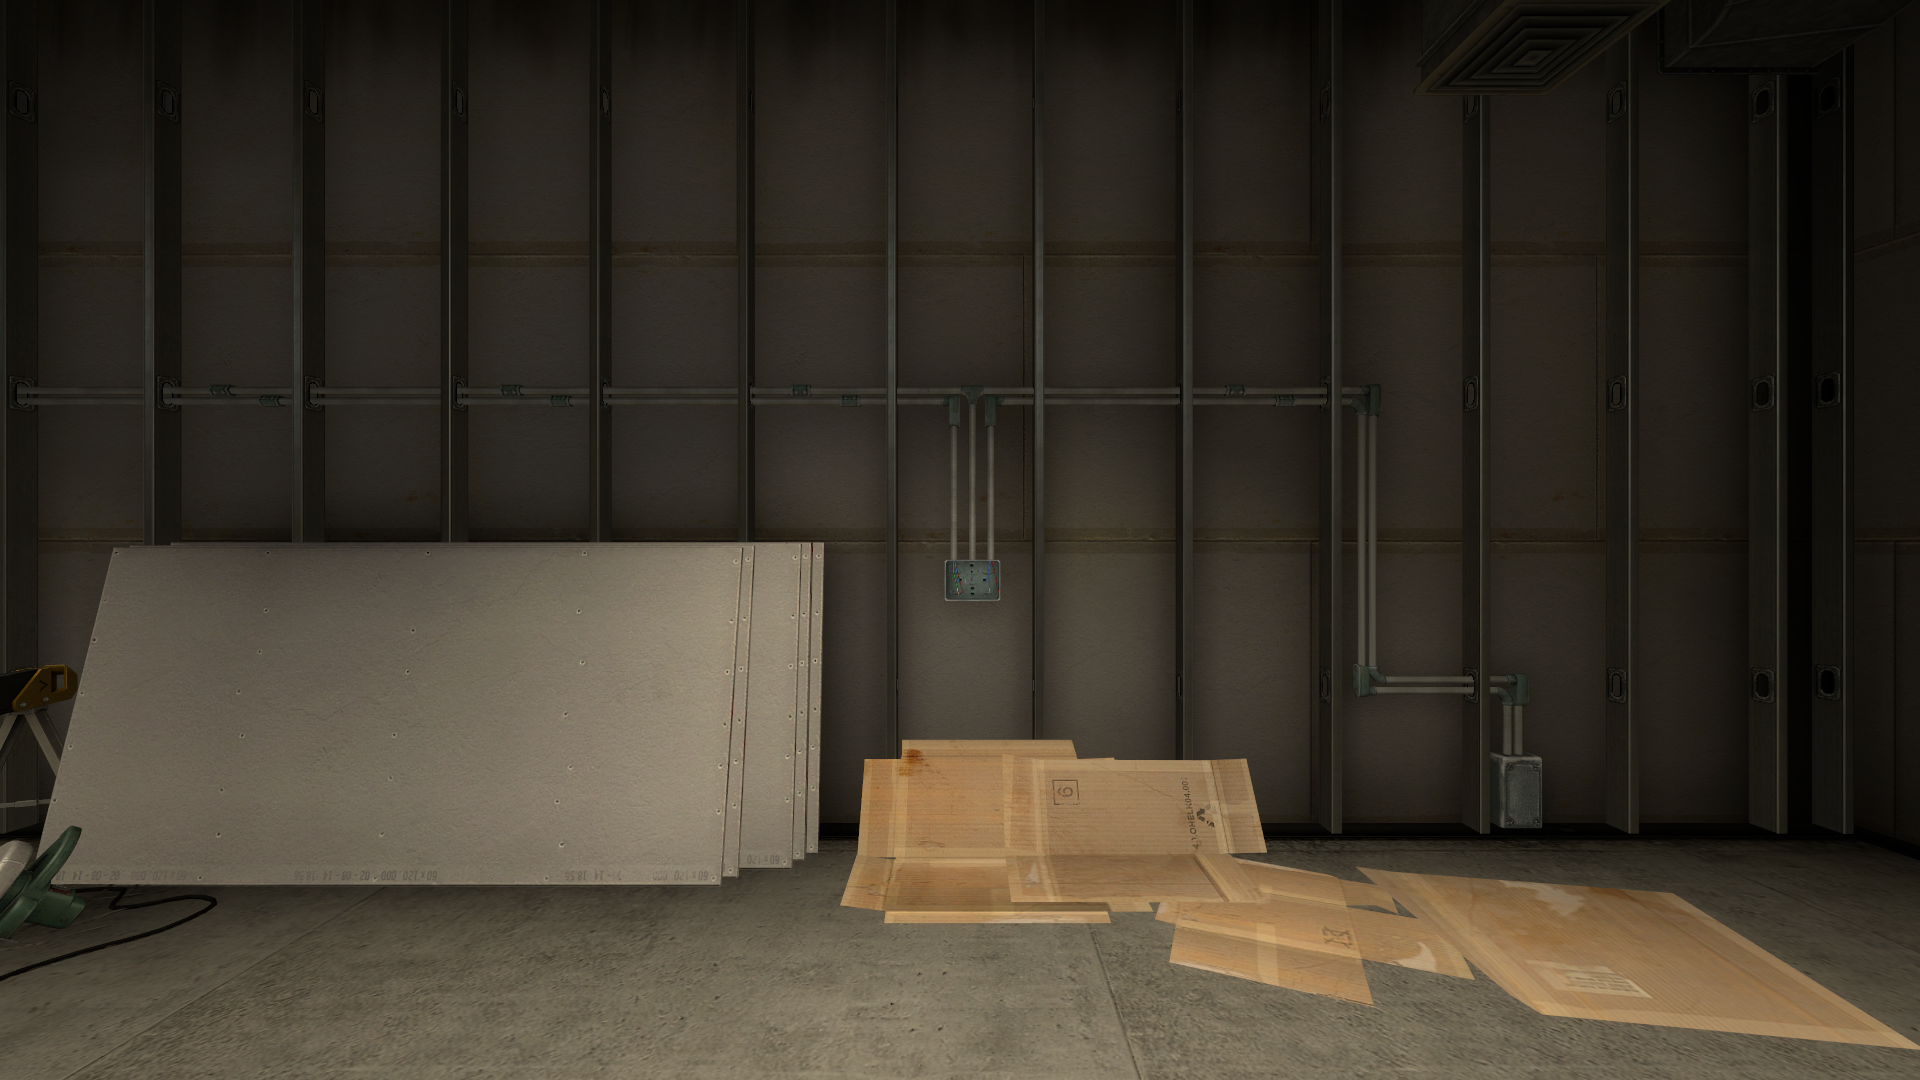
Map: de_vertigo